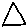
Label: triangle